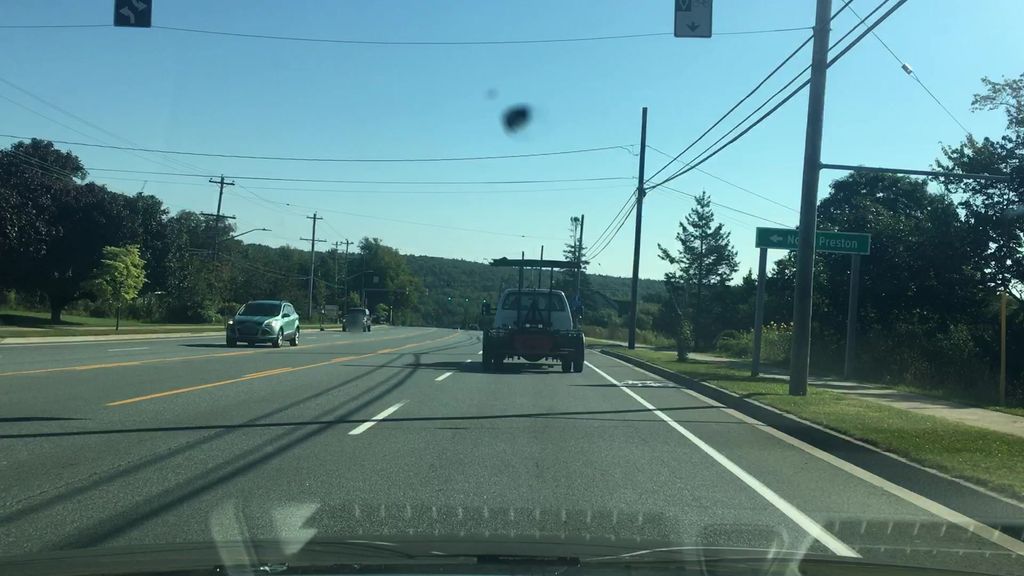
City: halifax